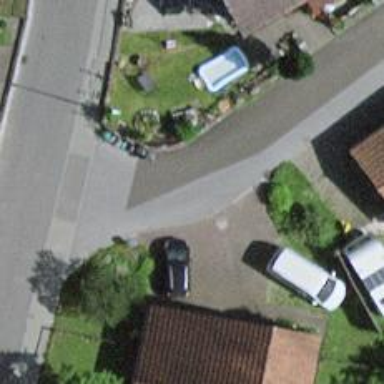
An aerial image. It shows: Residential road with asphalt surface and no sidewalk.